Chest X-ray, PA view. Patient: 47 years old, sex M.
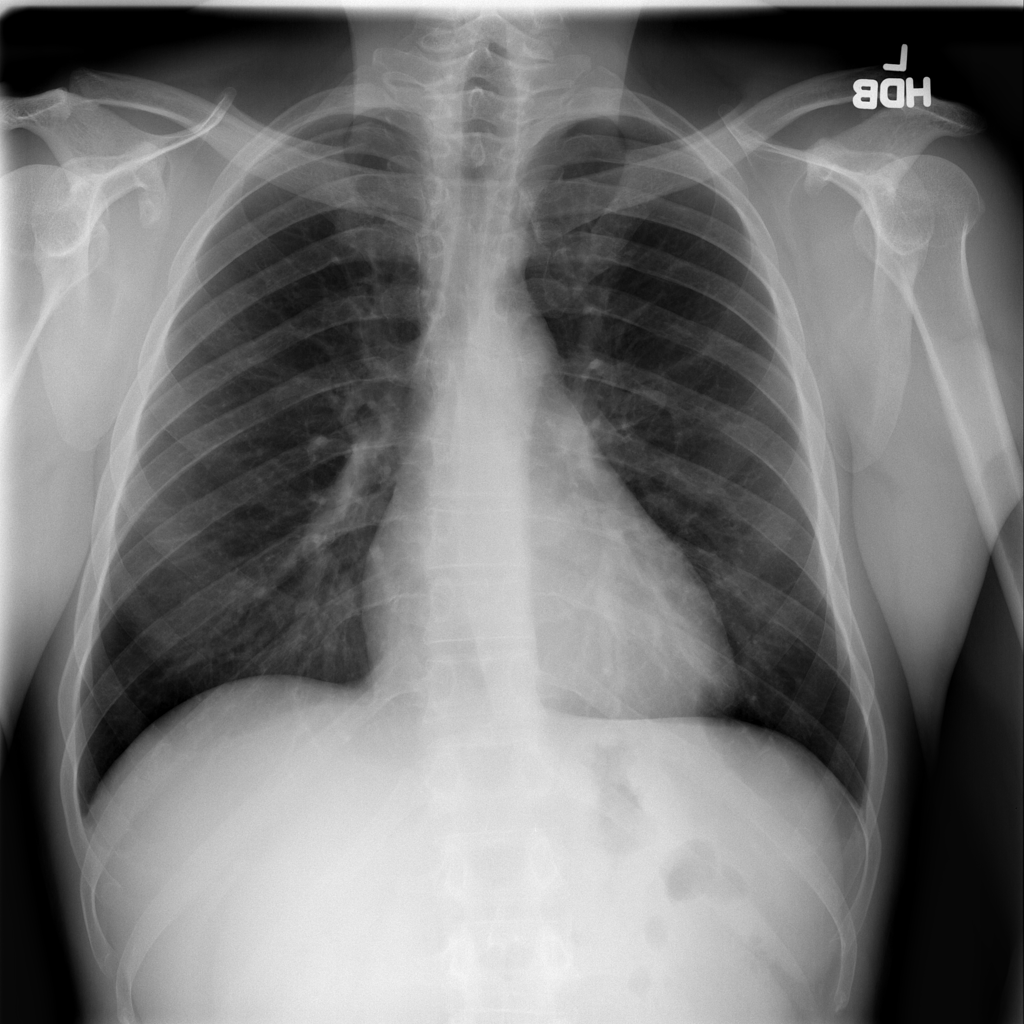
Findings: No Finding